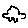
Label: car